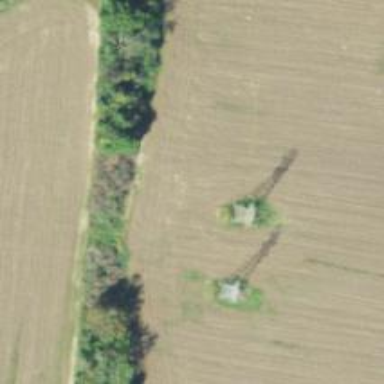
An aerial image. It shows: Lattice structure tower used for power transmission.